Question: I had searched for this but could not get the solution.
I had created 3 tabs (using buttons) in an activity. Whenever I click a button the corresponding activity should display below the tabs. I know this can be achieved with Tab Host, but I don't want to use it. If I declare a Frame Layout below the tabs, how can I set the content of Frame Layout to my desired Activity? And I am developing in Android 2.2.
Please provide me a solution for this.
UPDATE : I want to have custom tabs something like this in TabHost.

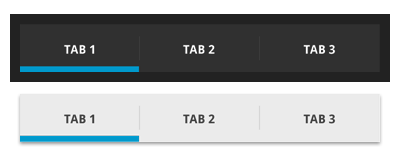
Answer: You cannot have this functionality without TabHost or another Tab container.
If you want to have this kind of functionality, a solution could be to have 3 activities with the same top "tabs" and start the respective activity each time, adjusting properly the selected "tab" and handling the activity lifecycle.
Hope this helps!